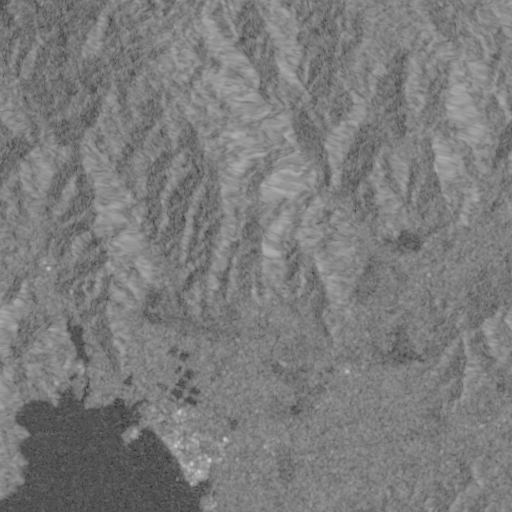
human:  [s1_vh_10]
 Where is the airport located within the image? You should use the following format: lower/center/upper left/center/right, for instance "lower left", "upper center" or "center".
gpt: The airport is located in the lower right of the image.
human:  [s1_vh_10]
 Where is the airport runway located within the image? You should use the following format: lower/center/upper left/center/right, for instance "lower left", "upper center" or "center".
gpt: The airport runway is located in the lower right of the image.
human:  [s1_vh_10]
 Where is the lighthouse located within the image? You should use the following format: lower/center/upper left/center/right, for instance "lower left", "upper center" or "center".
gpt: The lighthouse is located in the lower center of the image.
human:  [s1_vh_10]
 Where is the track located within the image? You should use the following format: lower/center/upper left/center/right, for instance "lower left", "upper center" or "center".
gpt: There is no track in the image.

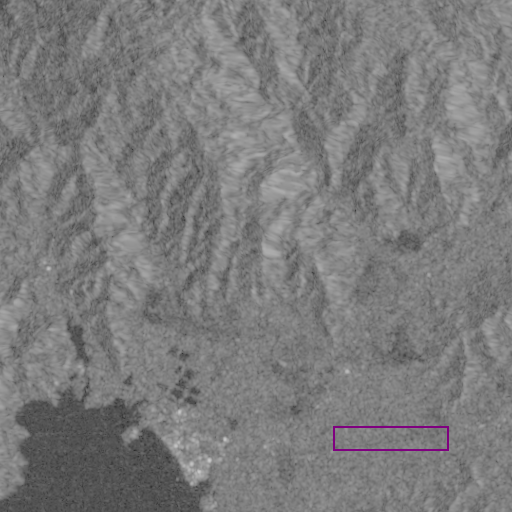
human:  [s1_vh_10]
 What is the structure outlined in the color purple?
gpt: The structure outlined in purple is an airport.
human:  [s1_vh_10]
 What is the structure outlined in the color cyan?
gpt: There is no cyan outline.